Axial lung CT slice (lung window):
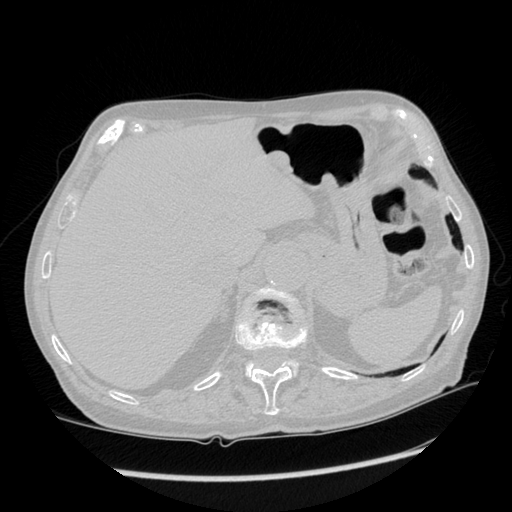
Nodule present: no